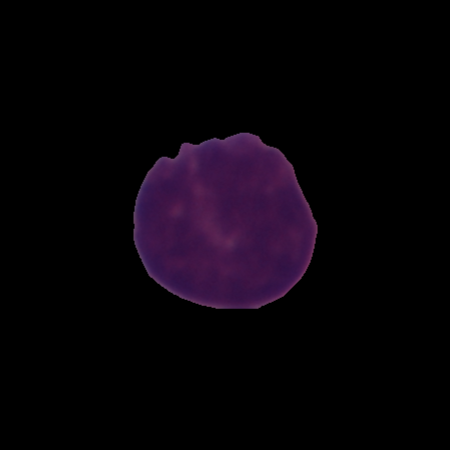
Label: healthy